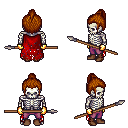
a pixel art fantasy rpg character, male body template, skeleton, red tattered cape, magenta pants, brunette short topknot hairstyle, gold gloves, brown shoes, spear, four views (front, back, left, right), 2x2 character sprite sheet, small pixel art, hard edges, no anti-aliasing